Field crop: maize
Growth stage: 2
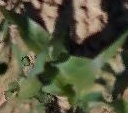
Species: maize